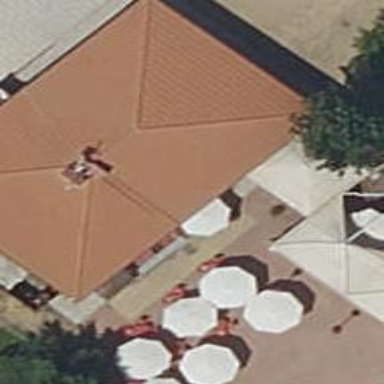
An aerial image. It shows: Building that houses restaurant.